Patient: sex M, age 71
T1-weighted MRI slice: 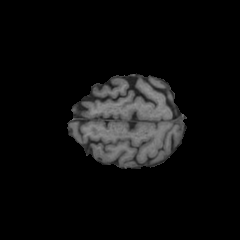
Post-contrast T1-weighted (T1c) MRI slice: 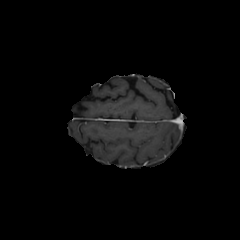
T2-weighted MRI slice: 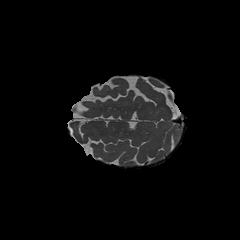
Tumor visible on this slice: yes
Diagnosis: Glioblastoma, IDH-wildtype
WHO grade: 4